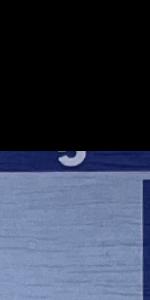
Label: Empty